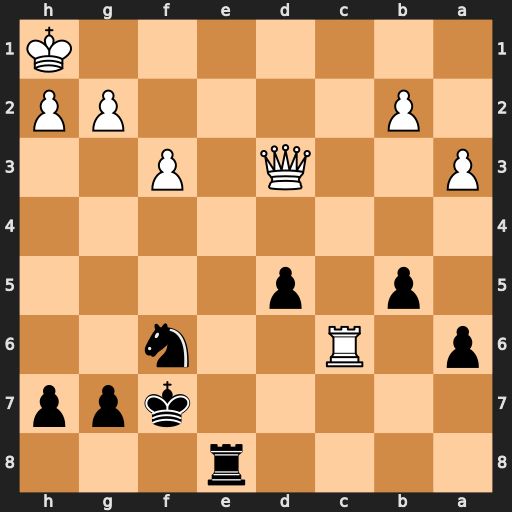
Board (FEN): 4r3/5kpp/p1R2n2/1p1p4/8/P2Q1P2/1P4PP/7K
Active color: b
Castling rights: -
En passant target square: -
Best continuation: Re1+ Qf1 Rxf1#